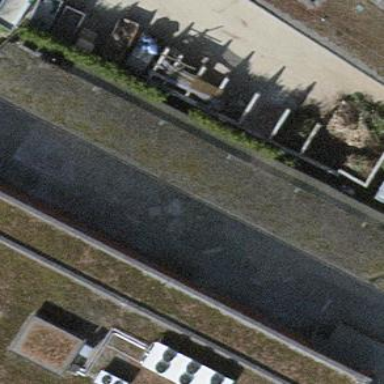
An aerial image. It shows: View of roof of building.